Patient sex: M
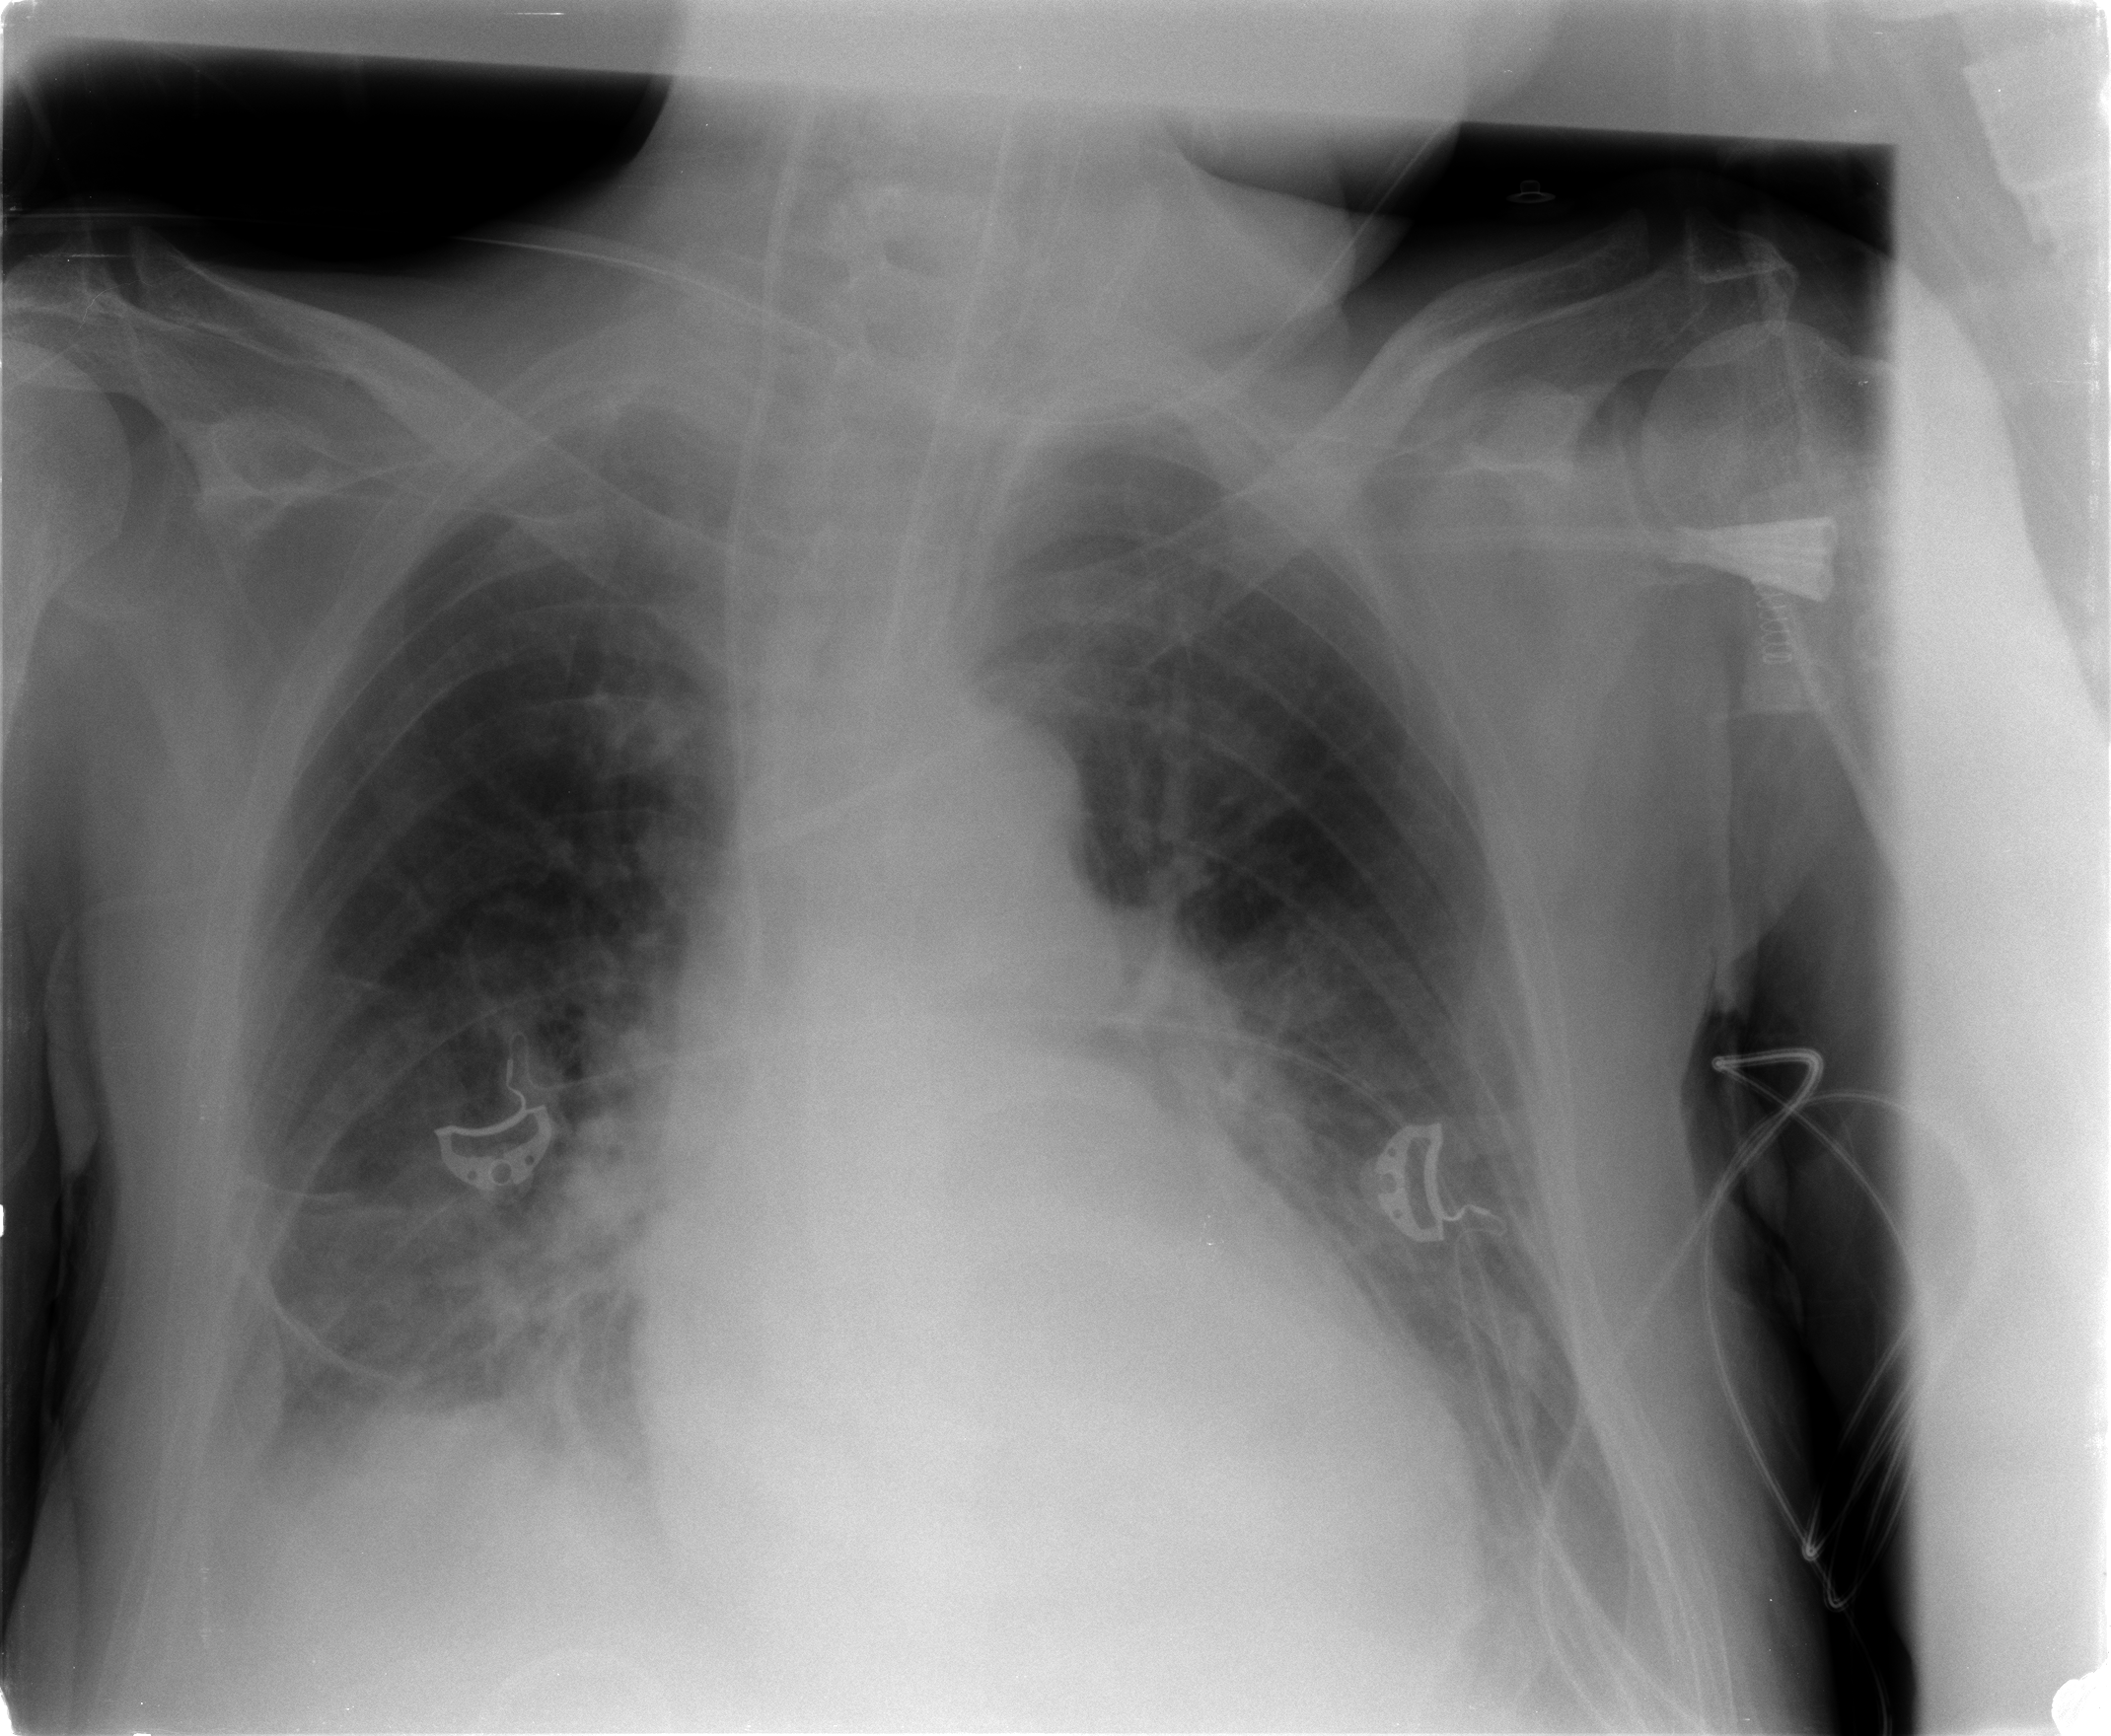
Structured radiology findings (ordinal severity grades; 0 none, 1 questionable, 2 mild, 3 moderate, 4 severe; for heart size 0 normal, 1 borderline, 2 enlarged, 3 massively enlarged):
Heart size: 2
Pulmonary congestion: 2
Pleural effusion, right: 2
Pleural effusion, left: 2
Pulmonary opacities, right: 2
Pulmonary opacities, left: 2
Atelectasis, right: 2
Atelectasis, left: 2